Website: bh-photo
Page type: address-validator
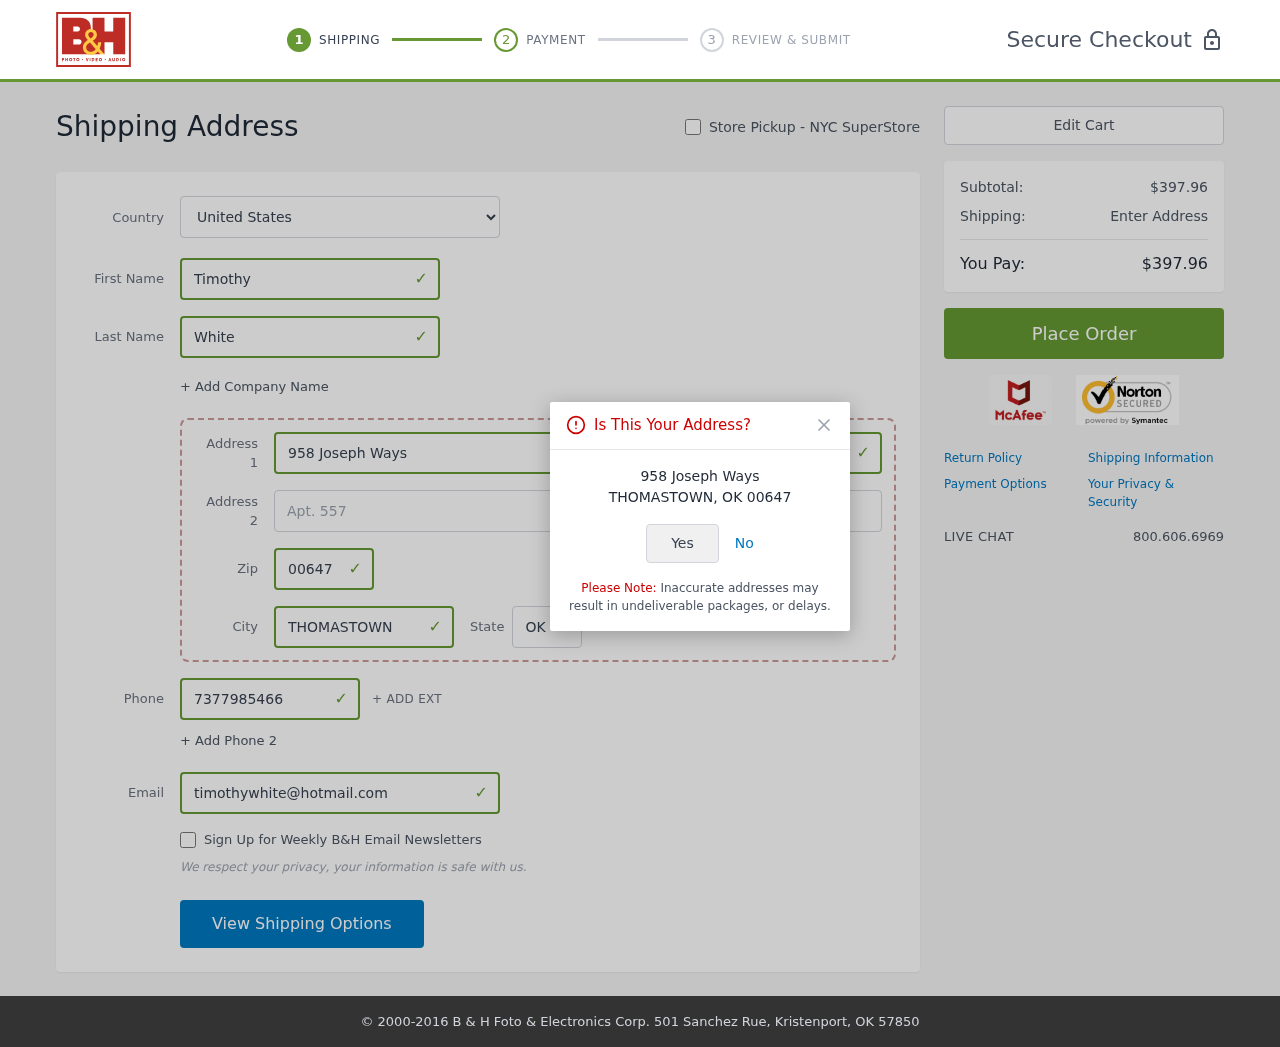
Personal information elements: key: PII_CITY
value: Thomastown
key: PII_COUNTRY
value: United States
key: PII_EMAIL
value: timothywhite@hotmail.com
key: PII_FIRSTNAME
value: Timothy
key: PII_LASTNAME
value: White
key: PII_PHONE
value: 7377985466
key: PII_POSTCODE
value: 00647
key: PII_STATE_ABBR
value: OK
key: PII_STREET
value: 958 Joseph Ways
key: PII_STREET2
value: Apt. 557
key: PII_CITY_CONFIRM
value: THOMASTOWN
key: PII_POSTCODE_FULL
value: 00647
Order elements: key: ORDER_SUBTOTAL
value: $397.96
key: ORDER_TOTAL
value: $397.96